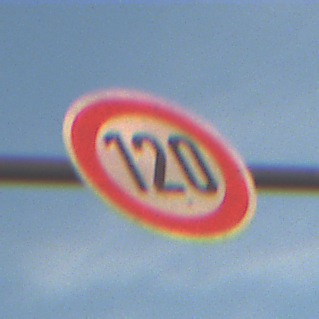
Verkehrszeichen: Geschwindigkeit120
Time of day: SunriseSunset
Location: Outdoor (Nature)
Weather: PartlyCloudy
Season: NotSpecified
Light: Natural